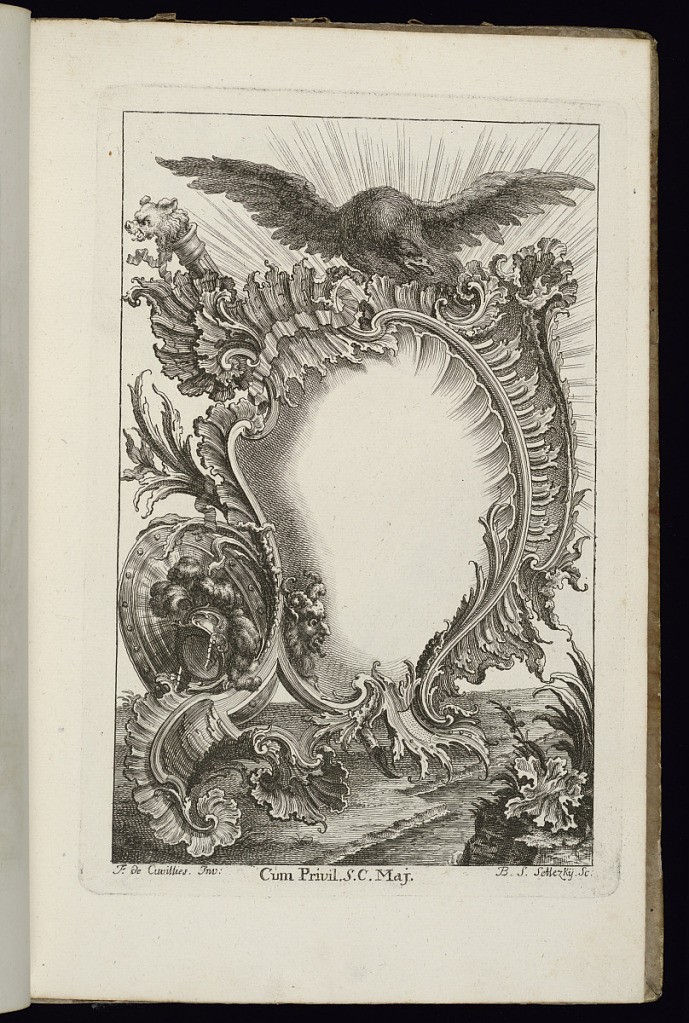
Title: Cartouche with Eagle
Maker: François de Cuvilliés the Elder, Belgian, 1695 - 1768
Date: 1738
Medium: Etching and engraving on paper
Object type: Bound print
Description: Blank asymmetrical upright rocaille cartouche topped by a large eagle with open wings. Armorial trophies at left near a horned mask.